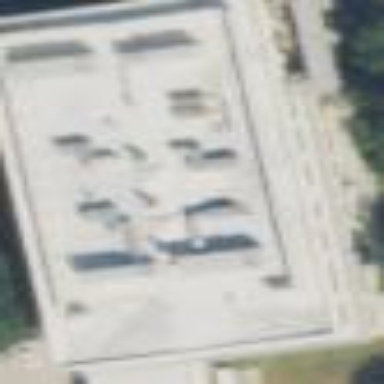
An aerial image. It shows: Building.